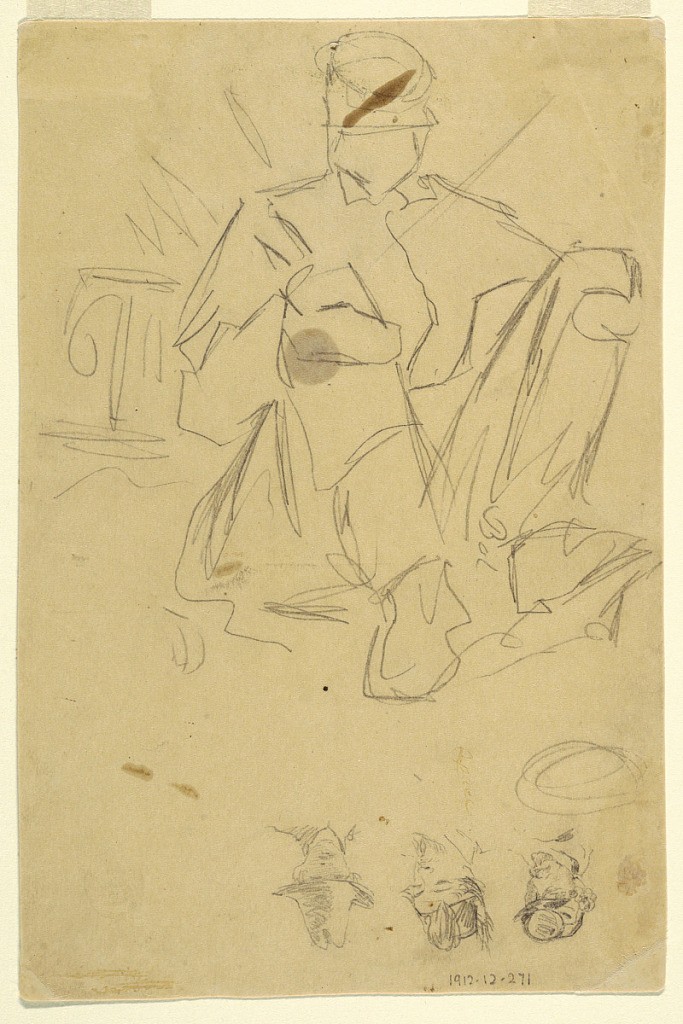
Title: Sketches of Army Encampments
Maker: Winslow Homer, American, 1836–1910
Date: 1861
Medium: Recto: Graphite, brush and watercolor on paper Verso: Graphite on paper
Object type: Drawing
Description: Recto:  Vertical view of three registers, with the upper and lower registers showing a camp, and the middle register showing a shelter constructed of pine branches. At top right: recount, ink.

Verso:  Vertical view of a seated soldier and, in the opposite position, of three soldier's heads.